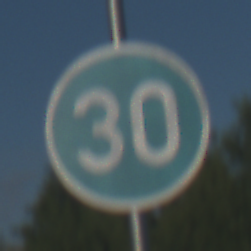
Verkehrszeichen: VorgeschriebeneMindestgeschwindigkeit
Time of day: MorningAfternoon
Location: Outdoor (Nature)
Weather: Clear
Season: NotSpecified
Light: Natural